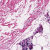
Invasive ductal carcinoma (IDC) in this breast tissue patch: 0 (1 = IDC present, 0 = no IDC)